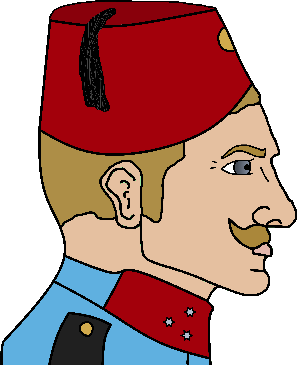
Label: 4_Yes_Chad